Question: I am trying to solve my last problem in my app which is the biggest for me.

I have this downloadView shown in the screenshot where I download a file/document from a web server through NSURLConnection asynchronously.
All of the view components work perfectly (download button, progressBarView, abortButton) and so on.
When the download starts, the progress bar increments and I can perfectly abort the download by setting the connection to nil and setting the data length to zero.
when the download is processed in the background and I click on the "BACK" button and navigate back to the firstView and then navigate back to this downloadView, I lose the access to the download. I can no longer abort it or monitor it. The progress bar resets to zero. However, I can still see the download is going and running through NSLog for progressBar.progress.
I think this problem has something to do with retaining views and accessing threads and keeping a downladView alive when pressing on the "back" button.
Sorry for writing too much but I am trying to clarify this issue well.
here is a basic code to show how I am downloading the file.
'''
-(IBAction)downloadButton:(id)sender{
urlLink= @"http://www.example.com/text.pdf";
NSURLRequest *request= [NSURLRequest requestWithURL:[NSURL URLWithString:urlLink] cachePolicy:NSURLRequestUseProtocolCachePolicy timeoutInterval:10.0];
connectionbook = [[NSURLConnection alloc] initWithRequest:request delegate:self];
}
// using the regular delegate connectino methods
-(void)connection:(NSURLConnection *)connection didReceiveResponse:(NSURLResponse *)response{}
-(void)connection:(NSURLConnection *)connection didReceiveData:(NSData *)data{}
-(void)connectionDidFinishLoading:(NSURLConnection *)connection{}
'''
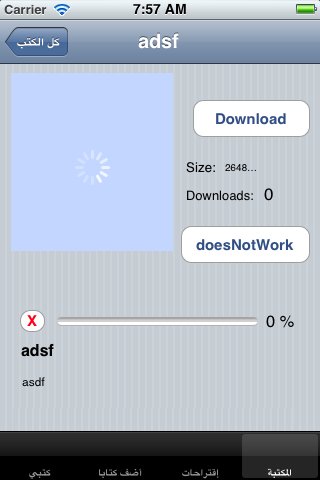
Answer: The core problem is that when you hit the Back button, the view controller object gets dealloc'd (or it should), and when you revisit that view, you get another view created from scratch.
So you have a couple of options. Have the view which you go back to keep a strong reference, so your view shown here is never really dealloced. Thus you always push the same object. You will need to keeps some state around to deal with the viewWillAppear etc getting called all the time.
The other solution is to have some other persistent object keep the connection and have some way for your view controller showing progress access the information.
Two other comments. You sadi "I can perfectly abort the download by setting the connection to nil and setting the data length to zero", which is not the right way to do it. When you want to stop a connection, you send it [conn cancel], then conn.delegate - nil, then you can release it.